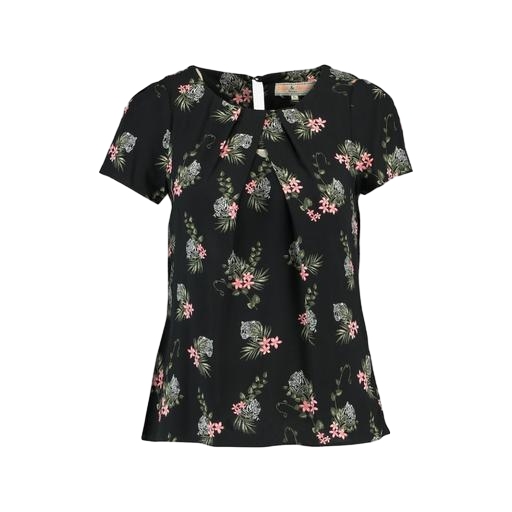
black floral-print top, black printed short-sleeve top only macy, multicolor floral-print t-shirt only macy, white background